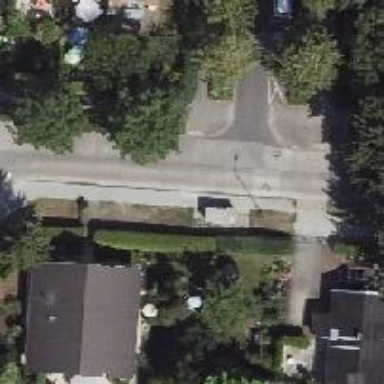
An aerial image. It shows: Concrete footway.